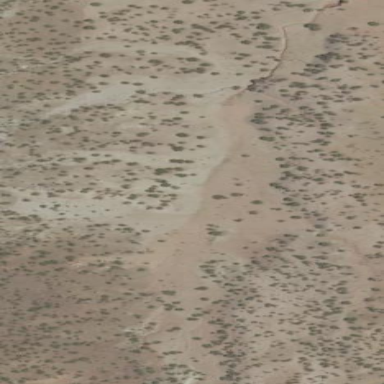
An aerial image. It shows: Area covered in scrub vegetation.